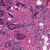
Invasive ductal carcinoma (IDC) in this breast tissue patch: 1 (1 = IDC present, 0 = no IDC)